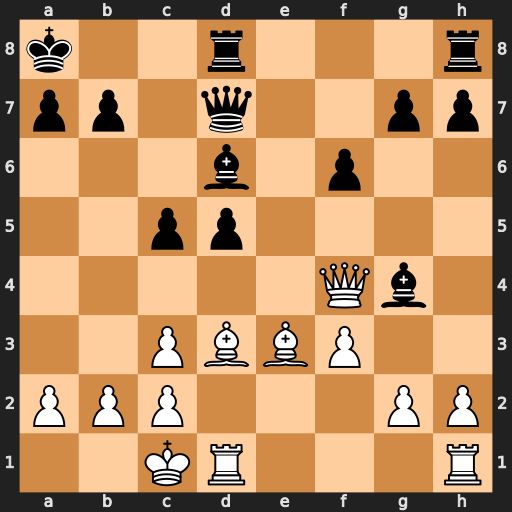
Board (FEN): k2r3r/pp1q2pp/3b1p2/2pp4/5Qb1/2PBBP2/PPP3PP/2KR3R
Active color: w
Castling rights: -
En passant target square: -
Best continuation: Qxg4 Qxg4 fxg4